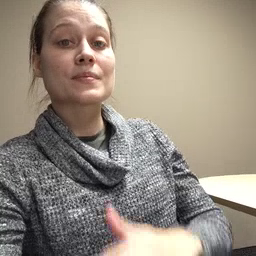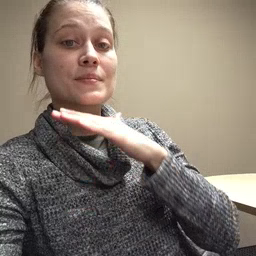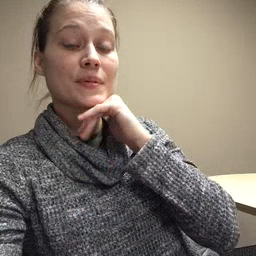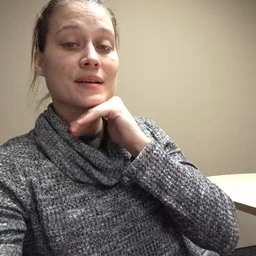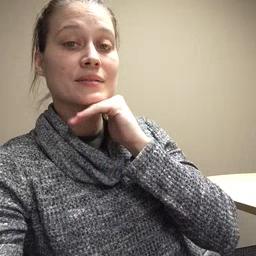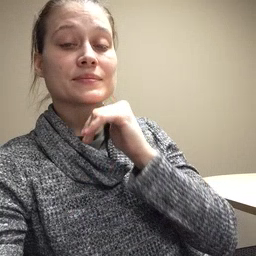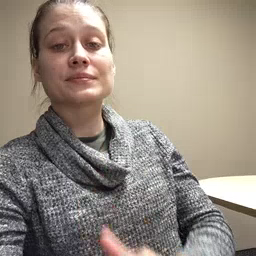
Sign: pig